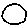
Label: circle